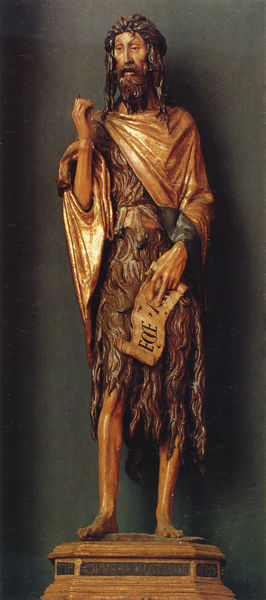
Titel: Hl. Johannes der Täufer
Künstler: Donatello
Standort: Venedig, S. Maria Gloriosa dei Frari (EU - I - Venetien)
Schlagwörter: blau, umhang, gelb, braun, holz, gürtel, bart, arm, band, johannes, sockel, täufer, figur, gewand, gold, haare, locken, skulptur, statue, beine, fell, schrift, papier, podest, schnitzerei, rolle, christus, jesus, schriftband, apostel, ecce homo, ecce, büßer, ift, apüostel